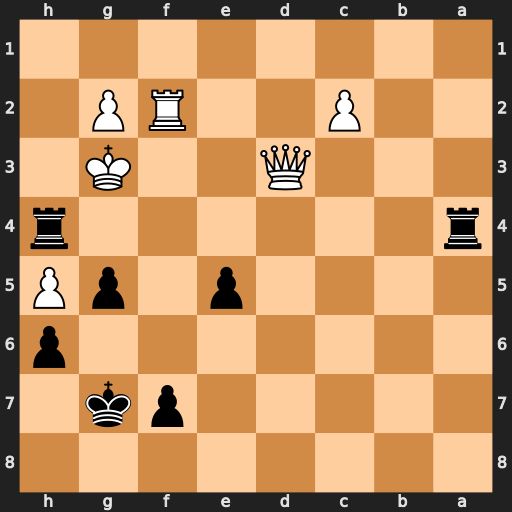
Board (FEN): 8/5pk1/7p/4p1pP/r6r/3Q2K1/2P2RP1/8
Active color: b
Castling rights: -
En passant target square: -
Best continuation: Rag4+ Kf3 e4+ Qxe4 Rxe4